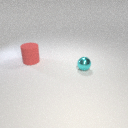
large red rubber cylinder to the left of small cyan metal sphere